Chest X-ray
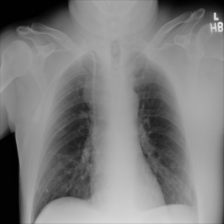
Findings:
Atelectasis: negative
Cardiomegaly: negative
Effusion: negative
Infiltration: negative
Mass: negative
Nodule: negative
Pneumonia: negative
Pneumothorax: negative
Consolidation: negative
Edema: negative
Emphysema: negative
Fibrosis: negative
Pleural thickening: negative
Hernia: negative